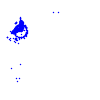
Particle: electron